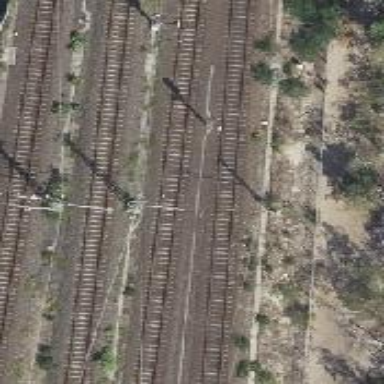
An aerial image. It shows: Milestone along the railway track with catenary mast.